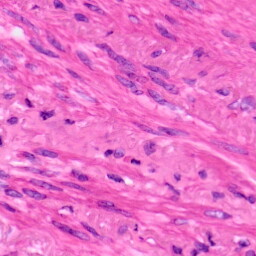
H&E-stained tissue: Lung